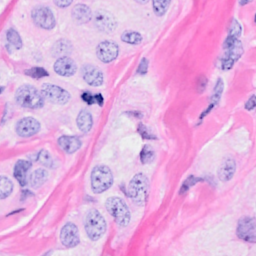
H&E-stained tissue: Breast